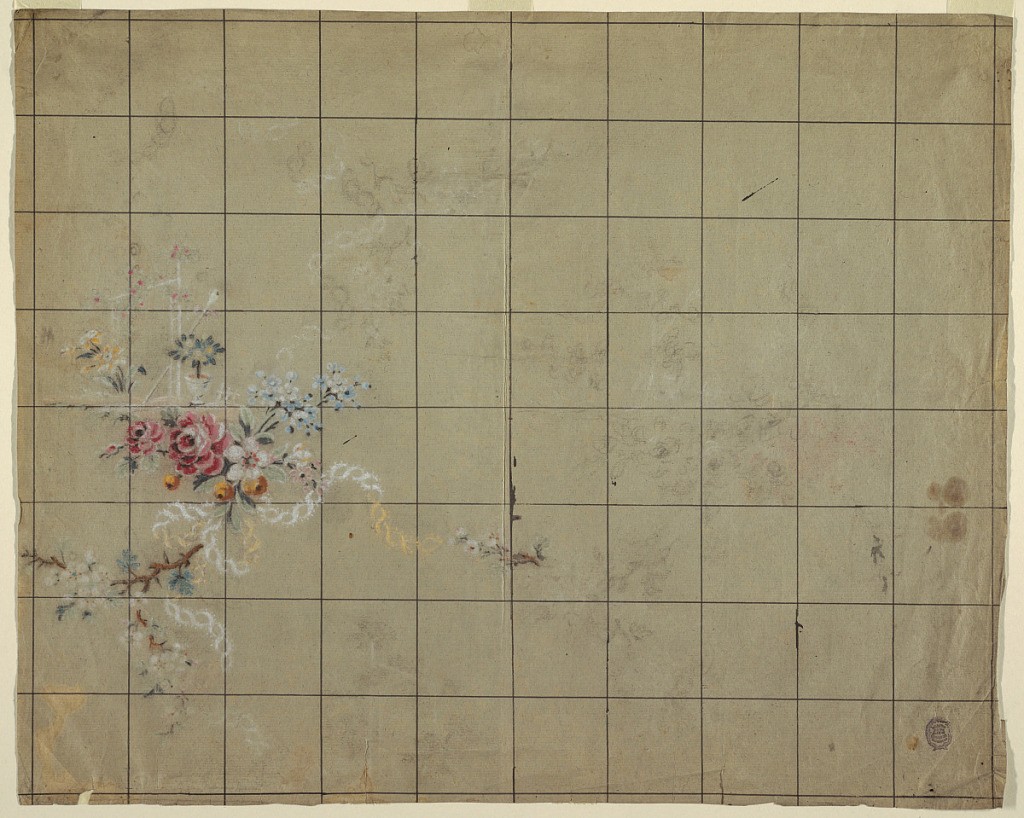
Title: Design for Silk Brocade
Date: ca. 1750
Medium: Pastel on gray-blue laid paper, squared with pen and brown ink
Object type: Drawing
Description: The repeat consists of flower boughs beneath a landscape; a plant, a trellis structure, a thyrsos, a vase containing a plant. A chain consisting of two intertwined waved boughs, connects each motif with its neighbor at right, and with the staggered motif in the row beneath it. One repeat is nearly entirely shown and part of another.